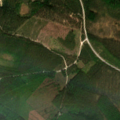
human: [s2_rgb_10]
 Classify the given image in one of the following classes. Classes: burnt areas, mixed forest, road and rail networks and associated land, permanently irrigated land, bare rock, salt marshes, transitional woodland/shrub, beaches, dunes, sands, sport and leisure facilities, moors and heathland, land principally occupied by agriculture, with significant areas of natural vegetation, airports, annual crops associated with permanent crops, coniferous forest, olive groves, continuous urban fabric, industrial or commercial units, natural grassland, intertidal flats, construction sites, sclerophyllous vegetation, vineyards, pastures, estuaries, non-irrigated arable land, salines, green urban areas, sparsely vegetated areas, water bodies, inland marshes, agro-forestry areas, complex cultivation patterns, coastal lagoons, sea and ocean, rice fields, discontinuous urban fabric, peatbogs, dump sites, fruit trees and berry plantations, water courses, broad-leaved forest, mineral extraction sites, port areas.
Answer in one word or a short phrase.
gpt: coniferous forest, mixed forest, transitional woodland/shrub